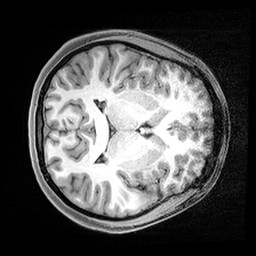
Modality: T1w
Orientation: axial
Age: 19
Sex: female
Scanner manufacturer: siemens
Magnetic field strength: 3 T
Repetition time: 2.4 s
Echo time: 0.00217 s